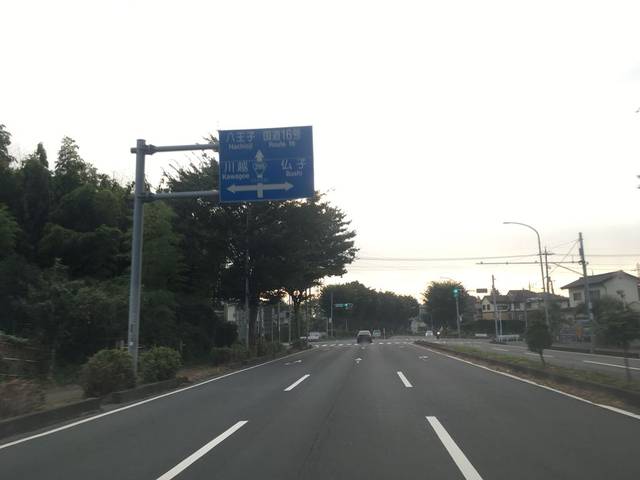
Region: Japan
Coordinates: 35.857, 139.354